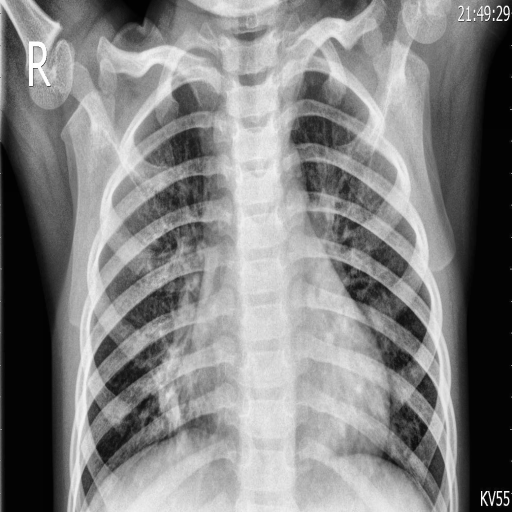
Finding: PNEUMONIA